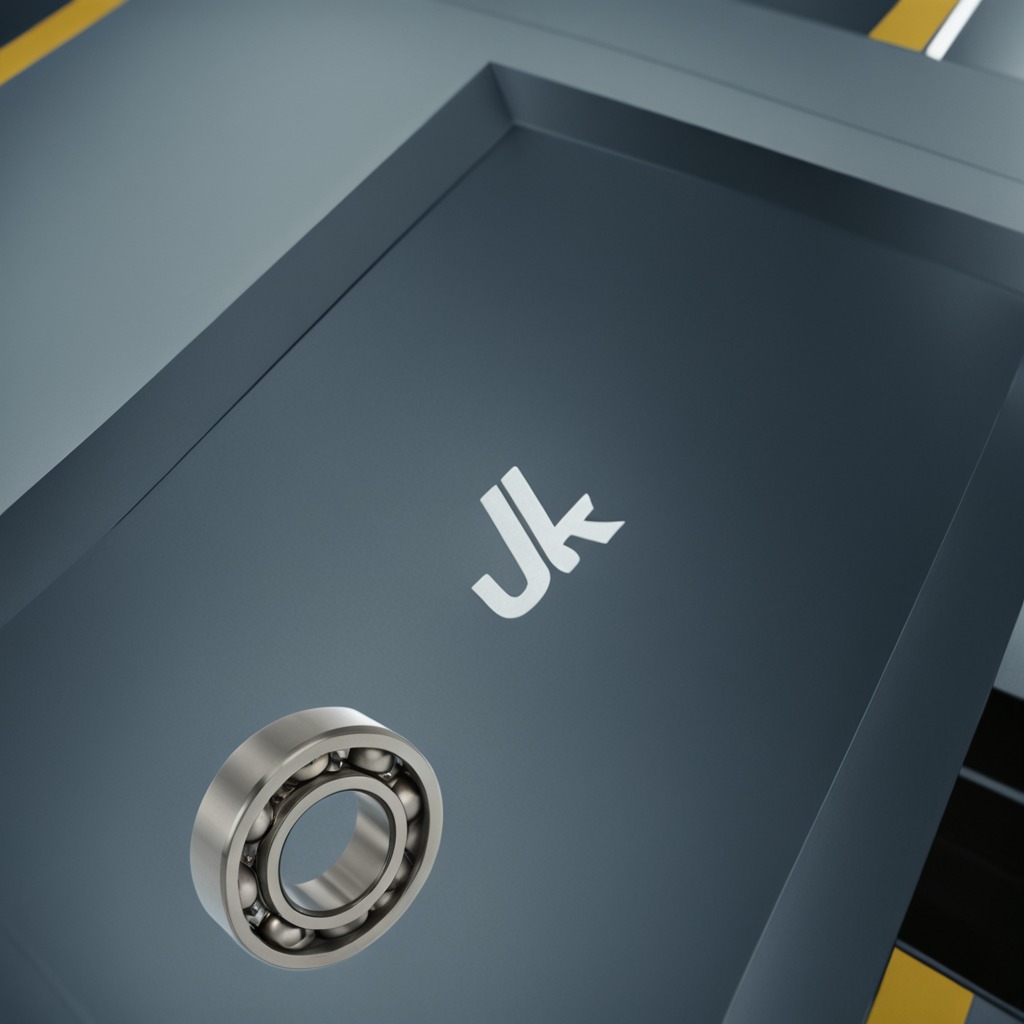
A metal ball bearing lies on the toolbox surface.